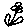
Label: flower